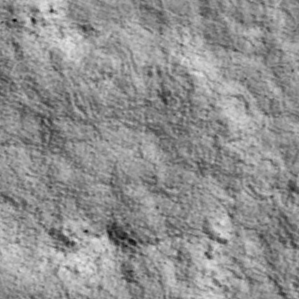
Label: non_frost